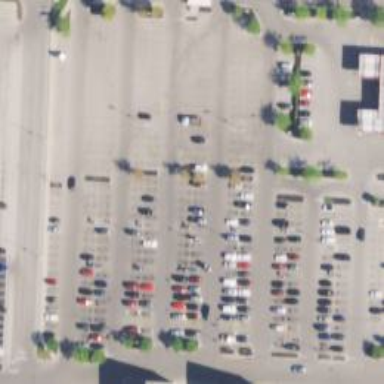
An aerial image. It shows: Trolley bay.